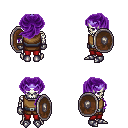
a pixel art fantasy rpg character, male body template, skeleton, leather chest armor, red pants, purple princess hairstyle, purple tiara, metal gloves, metal boots, shield, four views (front, back, left, right), 2x2 character sprite sheet, small pixel art, hard edges, no anti-aliasing